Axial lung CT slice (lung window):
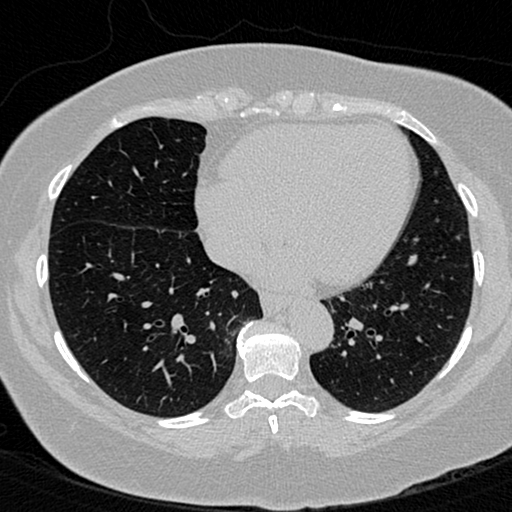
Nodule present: no